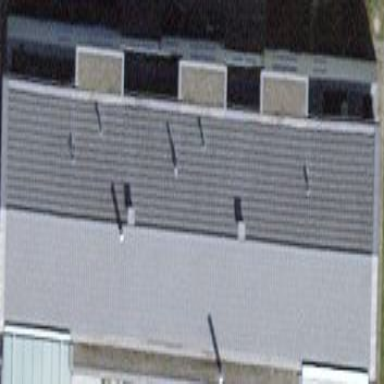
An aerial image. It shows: Building with tile roof.